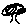
Label: tree